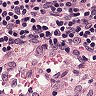
Metastatic tissue present: no